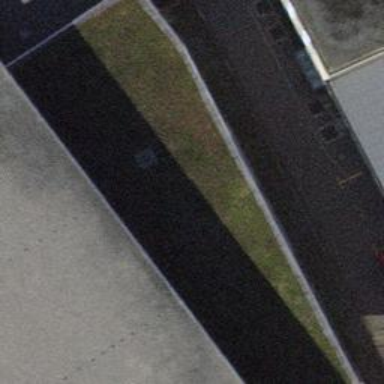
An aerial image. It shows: Close-up view of roof of building.